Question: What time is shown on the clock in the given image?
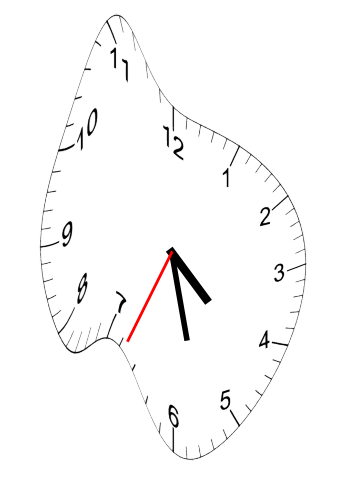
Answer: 04:27:34